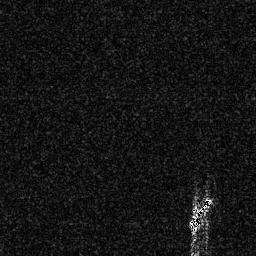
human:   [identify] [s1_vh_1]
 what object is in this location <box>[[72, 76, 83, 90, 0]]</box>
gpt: <ref>1 medium ship at the bottom right</ref>